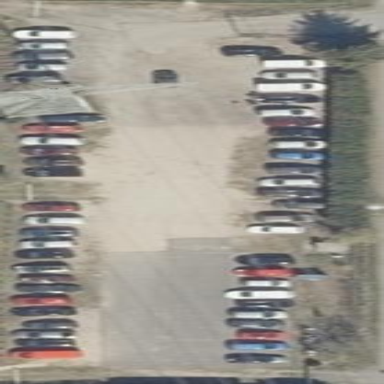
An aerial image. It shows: Parking area with grass surface.